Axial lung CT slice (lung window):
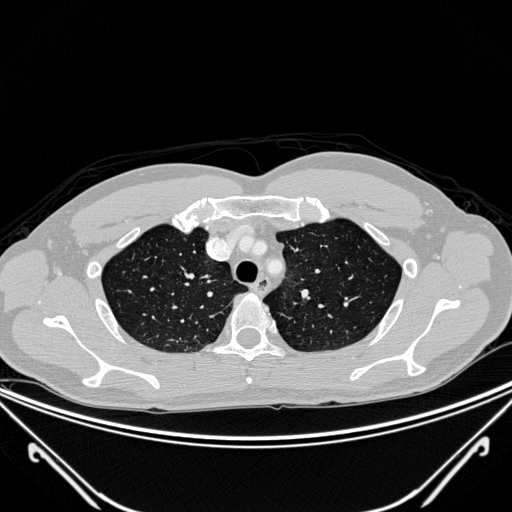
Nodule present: no